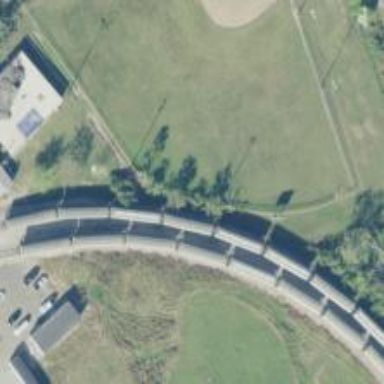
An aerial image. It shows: Railway spur service.